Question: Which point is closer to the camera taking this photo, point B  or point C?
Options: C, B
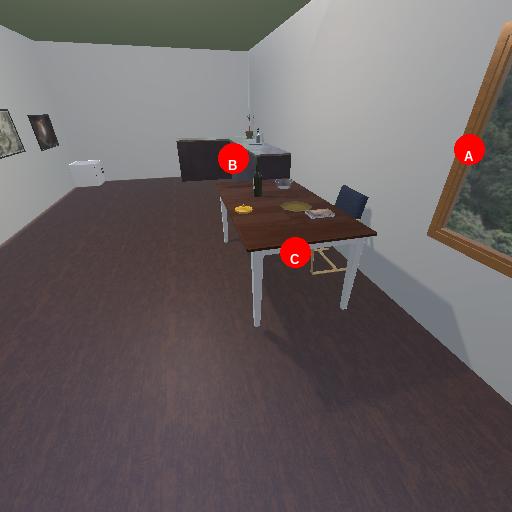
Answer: C